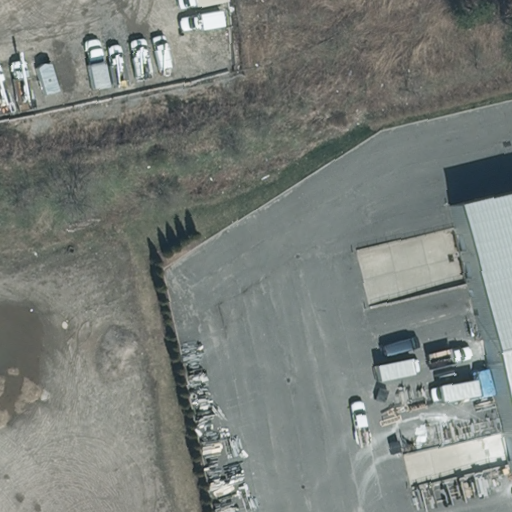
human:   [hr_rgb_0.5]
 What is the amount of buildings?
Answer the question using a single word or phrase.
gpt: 1

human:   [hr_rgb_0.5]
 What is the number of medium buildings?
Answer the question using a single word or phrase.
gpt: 0

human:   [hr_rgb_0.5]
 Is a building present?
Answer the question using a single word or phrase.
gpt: yes

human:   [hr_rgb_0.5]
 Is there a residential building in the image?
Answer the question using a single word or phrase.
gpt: no

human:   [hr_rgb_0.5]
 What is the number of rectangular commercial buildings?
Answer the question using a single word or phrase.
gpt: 1

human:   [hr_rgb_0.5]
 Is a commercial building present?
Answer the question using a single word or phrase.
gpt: yes

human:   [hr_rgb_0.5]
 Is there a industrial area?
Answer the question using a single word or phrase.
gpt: yes

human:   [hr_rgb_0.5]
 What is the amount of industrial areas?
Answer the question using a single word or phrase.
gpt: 1

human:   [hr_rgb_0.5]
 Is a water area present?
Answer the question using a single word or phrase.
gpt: no

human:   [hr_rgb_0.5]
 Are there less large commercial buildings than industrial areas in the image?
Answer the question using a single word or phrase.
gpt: no

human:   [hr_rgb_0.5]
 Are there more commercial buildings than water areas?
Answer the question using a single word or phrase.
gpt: yes

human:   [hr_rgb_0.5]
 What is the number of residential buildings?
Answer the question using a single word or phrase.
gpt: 0

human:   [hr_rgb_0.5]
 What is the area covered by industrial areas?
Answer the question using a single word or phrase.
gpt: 10435m2

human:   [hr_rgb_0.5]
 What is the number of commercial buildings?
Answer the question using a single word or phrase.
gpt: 1

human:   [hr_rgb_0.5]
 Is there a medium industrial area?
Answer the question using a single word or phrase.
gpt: no

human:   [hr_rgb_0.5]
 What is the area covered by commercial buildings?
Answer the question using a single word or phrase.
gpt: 3409m2

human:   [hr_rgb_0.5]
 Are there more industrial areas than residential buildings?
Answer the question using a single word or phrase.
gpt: yes

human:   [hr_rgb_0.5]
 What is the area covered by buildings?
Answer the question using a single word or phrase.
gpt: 3409m2

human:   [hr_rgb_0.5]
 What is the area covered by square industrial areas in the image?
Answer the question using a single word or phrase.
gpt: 0m2

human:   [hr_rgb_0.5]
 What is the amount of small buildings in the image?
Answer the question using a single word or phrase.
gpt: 0

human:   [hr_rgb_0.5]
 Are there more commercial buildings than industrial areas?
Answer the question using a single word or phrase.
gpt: no

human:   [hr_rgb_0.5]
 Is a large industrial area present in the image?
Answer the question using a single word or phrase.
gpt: yes

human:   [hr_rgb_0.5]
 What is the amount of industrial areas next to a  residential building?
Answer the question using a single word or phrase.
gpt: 0

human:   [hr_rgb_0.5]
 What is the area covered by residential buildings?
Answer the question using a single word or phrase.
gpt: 0m2

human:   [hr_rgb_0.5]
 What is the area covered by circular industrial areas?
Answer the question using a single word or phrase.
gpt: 0m2

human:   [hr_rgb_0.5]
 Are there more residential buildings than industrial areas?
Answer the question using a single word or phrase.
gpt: no

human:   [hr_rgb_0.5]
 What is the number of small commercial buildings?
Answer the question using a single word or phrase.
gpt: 0

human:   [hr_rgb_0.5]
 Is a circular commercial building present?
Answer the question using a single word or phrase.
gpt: no

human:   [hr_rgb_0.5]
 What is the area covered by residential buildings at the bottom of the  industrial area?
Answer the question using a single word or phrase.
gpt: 0m2

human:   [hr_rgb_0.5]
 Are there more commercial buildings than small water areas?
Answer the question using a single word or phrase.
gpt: yes

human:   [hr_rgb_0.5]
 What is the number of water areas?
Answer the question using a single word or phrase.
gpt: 0

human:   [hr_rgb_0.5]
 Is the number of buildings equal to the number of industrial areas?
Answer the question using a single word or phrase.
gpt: yes

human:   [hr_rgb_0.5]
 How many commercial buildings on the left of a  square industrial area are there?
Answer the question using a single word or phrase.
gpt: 0

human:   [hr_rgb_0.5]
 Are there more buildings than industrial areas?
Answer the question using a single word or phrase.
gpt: no

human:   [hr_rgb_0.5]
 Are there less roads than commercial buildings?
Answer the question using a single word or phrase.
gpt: yes

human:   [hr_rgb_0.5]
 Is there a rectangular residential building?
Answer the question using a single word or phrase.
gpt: no

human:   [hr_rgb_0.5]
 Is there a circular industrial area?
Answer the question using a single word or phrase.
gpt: no

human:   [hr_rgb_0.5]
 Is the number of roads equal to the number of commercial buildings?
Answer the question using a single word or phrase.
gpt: no

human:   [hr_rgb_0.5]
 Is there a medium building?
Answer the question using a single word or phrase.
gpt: no

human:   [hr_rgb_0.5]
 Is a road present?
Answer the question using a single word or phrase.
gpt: no

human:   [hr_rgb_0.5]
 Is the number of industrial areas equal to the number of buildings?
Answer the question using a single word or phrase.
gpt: yes

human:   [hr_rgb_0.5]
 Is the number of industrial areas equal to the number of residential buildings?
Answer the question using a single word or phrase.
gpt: no

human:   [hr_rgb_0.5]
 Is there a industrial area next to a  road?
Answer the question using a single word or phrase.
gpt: no

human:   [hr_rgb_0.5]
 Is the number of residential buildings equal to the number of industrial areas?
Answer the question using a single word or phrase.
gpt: no

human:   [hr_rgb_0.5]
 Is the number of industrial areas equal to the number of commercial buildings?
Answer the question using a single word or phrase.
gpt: yes

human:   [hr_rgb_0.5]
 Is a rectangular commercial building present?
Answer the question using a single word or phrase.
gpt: yes

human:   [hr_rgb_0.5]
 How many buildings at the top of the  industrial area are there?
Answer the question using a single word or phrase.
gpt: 0

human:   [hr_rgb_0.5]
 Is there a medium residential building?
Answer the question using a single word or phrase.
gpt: no

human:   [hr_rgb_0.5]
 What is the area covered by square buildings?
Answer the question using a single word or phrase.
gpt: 0m2

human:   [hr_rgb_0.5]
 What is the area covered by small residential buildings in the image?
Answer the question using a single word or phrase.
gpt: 0m2

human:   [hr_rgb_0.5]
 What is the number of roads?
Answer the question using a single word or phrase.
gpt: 0

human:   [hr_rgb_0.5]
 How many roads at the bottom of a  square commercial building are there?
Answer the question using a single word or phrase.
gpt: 0

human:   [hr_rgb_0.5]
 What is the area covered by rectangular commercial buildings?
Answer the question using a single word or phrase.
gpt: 3409m2

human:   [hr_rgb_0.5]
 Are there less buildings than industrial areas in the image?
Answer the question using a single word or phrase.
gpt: no

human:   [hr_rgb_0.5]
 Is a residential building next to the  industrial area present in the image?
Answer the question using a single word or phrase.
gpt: no

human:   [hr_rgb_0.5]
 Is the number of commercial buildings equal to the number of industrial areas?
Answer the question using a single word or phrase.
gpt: yes

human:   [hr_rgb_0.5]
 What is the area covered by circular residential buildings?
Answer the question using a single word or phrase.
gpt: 0m2

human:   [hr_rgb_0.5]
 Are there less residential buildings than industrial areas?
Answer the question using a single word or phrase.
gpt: yes

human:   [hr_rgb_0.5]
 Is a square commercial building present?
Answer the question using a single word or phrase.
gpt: no

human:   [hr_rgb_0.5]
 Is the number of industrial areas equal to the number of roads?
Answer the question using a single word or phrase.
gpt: no

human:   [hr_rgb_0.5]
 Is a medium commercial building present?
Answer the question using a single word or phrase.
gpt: no

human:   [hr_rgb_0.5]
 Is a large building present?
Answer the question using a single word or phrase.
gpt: yes

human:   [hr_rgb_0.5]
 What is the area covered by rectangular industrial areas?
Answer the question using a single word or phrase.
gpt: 10435m2

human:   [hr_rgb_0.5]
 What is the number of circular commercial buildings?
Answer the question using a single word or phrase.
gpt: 0